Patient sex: M
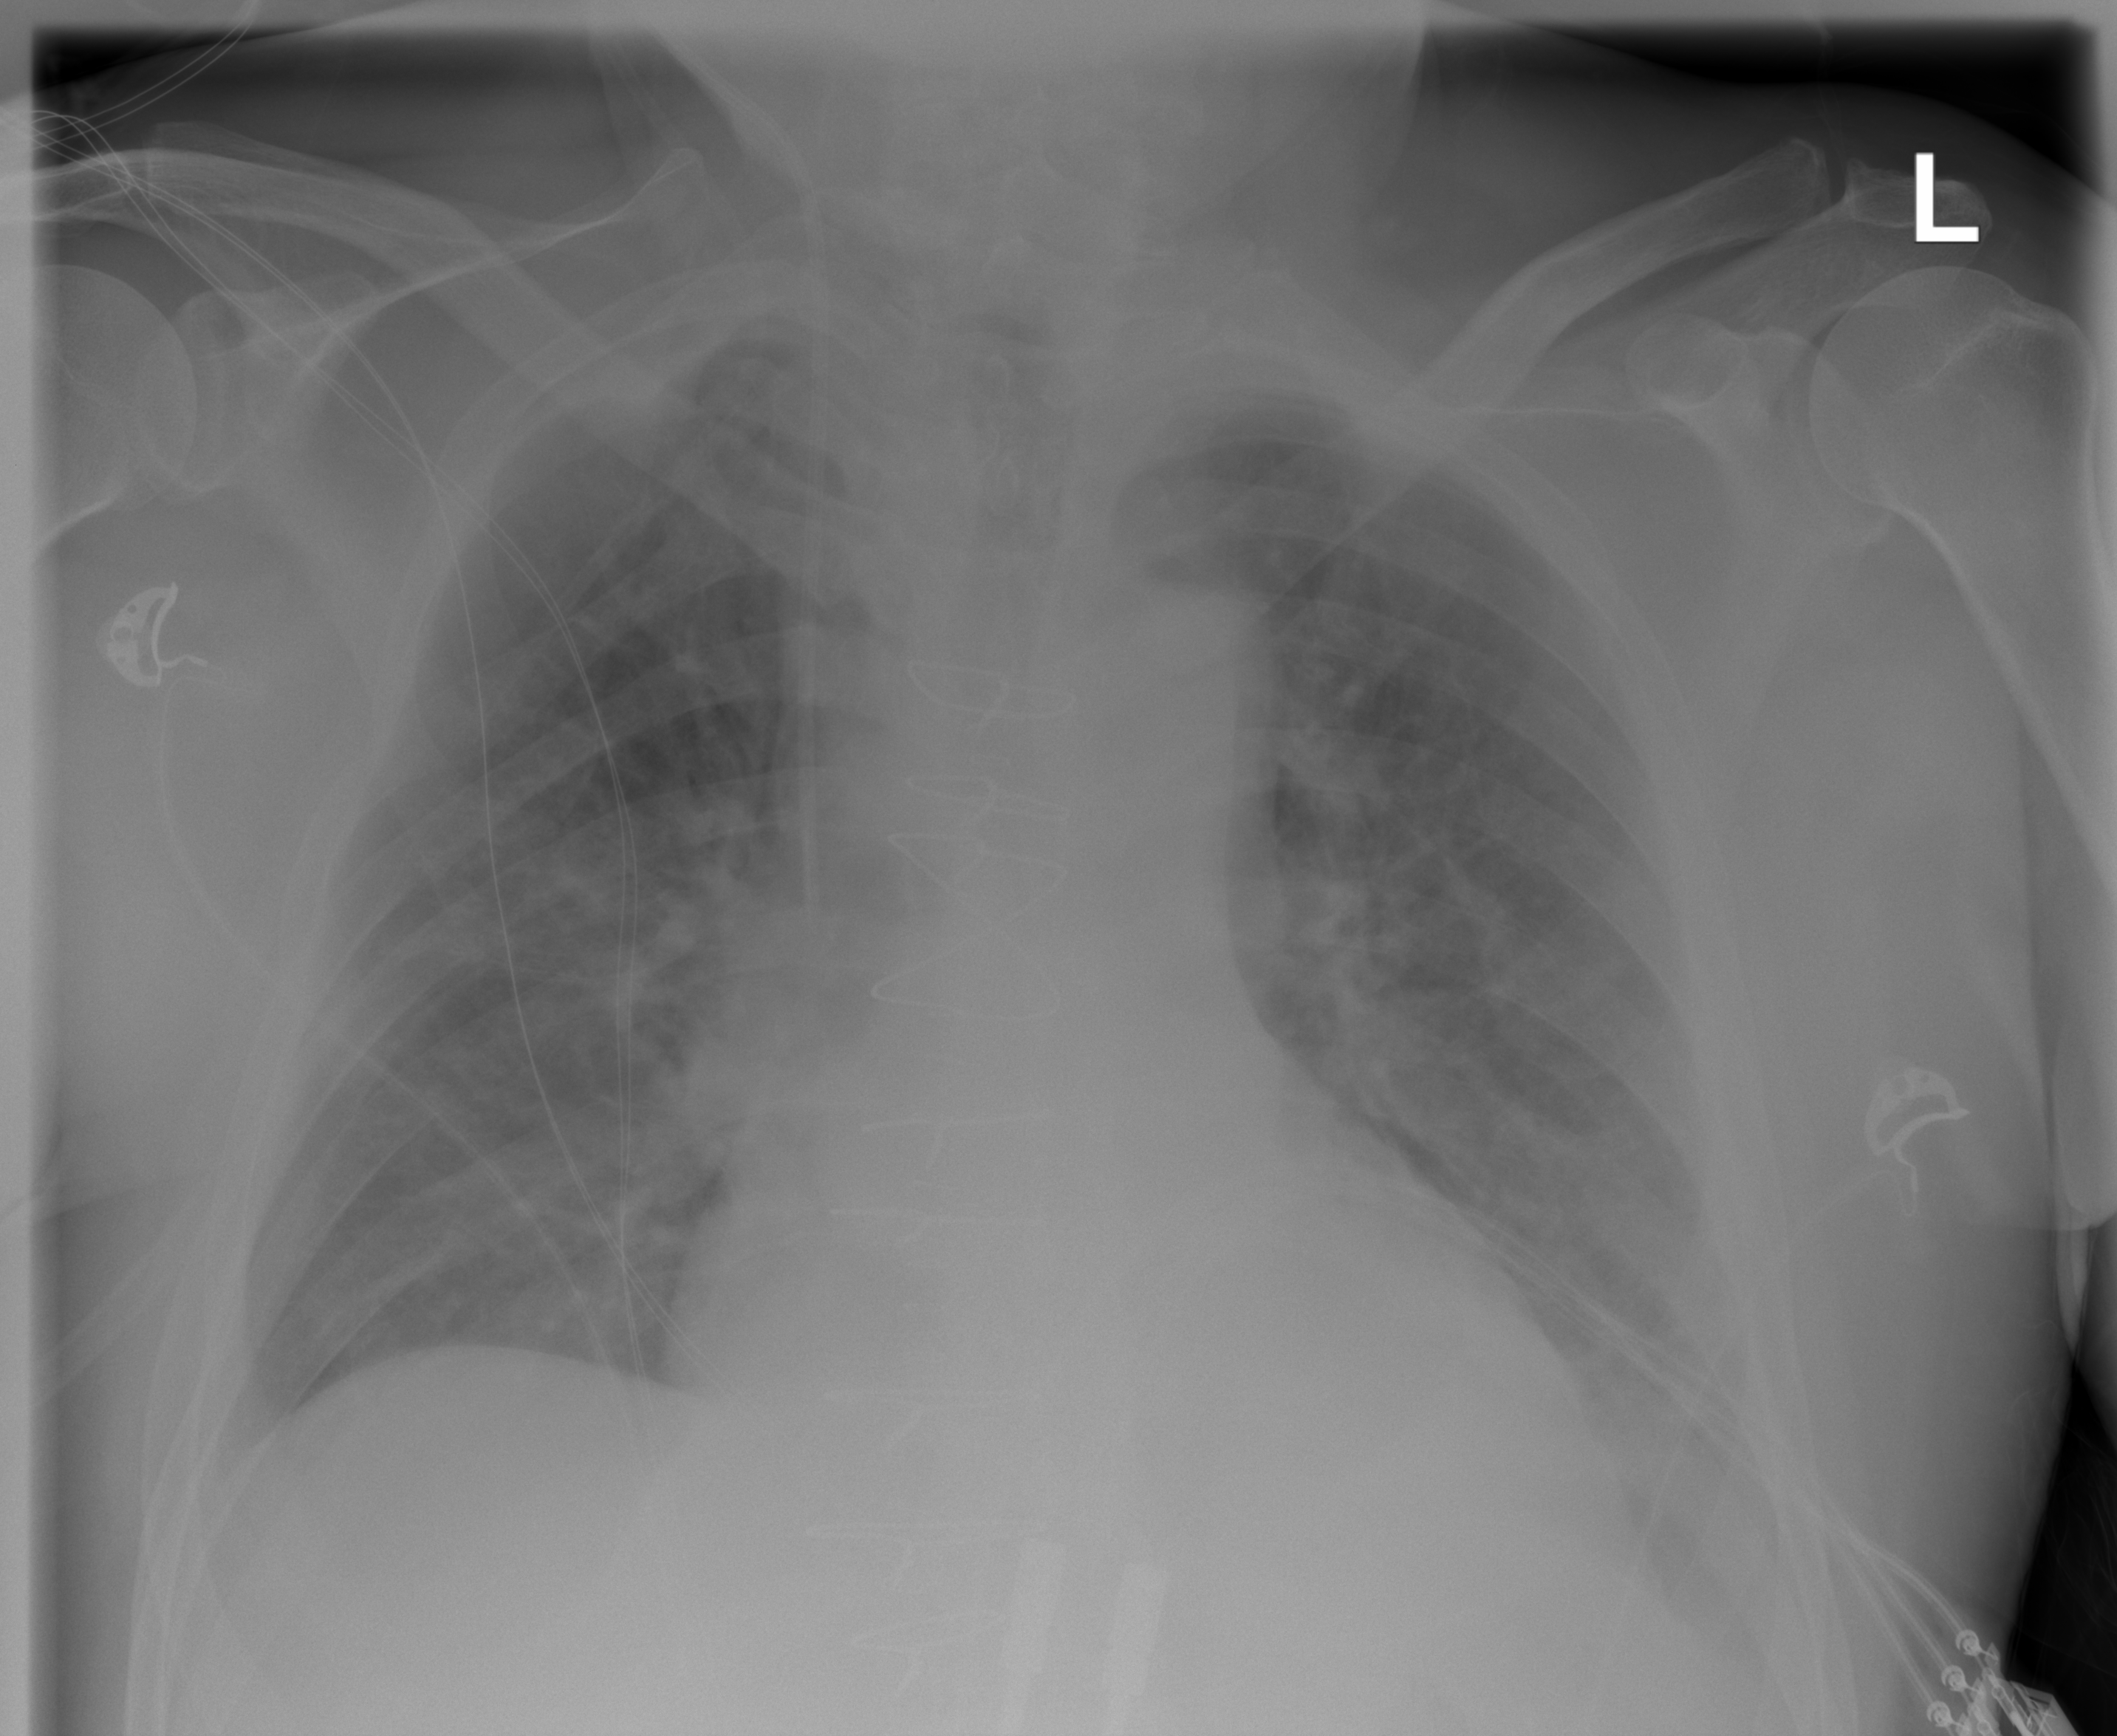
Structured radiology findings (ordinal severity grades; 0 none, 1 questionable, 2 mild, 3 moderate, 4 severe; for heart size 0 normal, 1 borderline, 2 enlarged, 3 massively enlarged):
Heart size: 2
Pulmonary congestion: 2
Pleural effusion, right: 0
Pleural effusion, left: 2
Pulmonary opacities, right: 1
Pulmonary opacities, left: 1
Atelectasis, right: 2
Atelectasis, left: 2